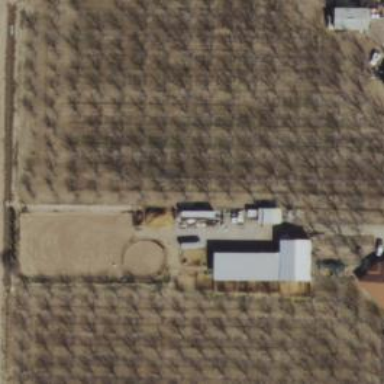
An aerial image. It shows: Orchard.